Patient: sex F, age 60
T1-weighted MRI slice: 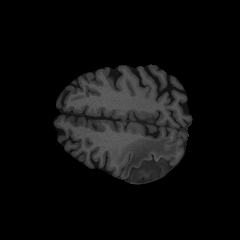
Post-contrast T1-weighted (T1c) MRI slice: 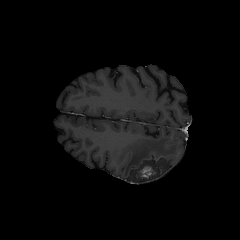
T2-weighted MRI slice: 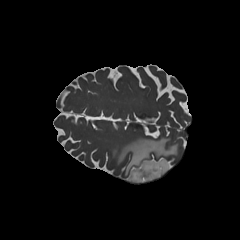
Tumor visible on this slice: yes
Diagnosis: Glioblastoma, IDH-wildtype
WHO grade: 4